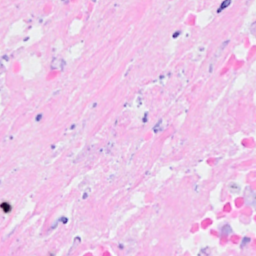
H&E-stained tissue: Breast